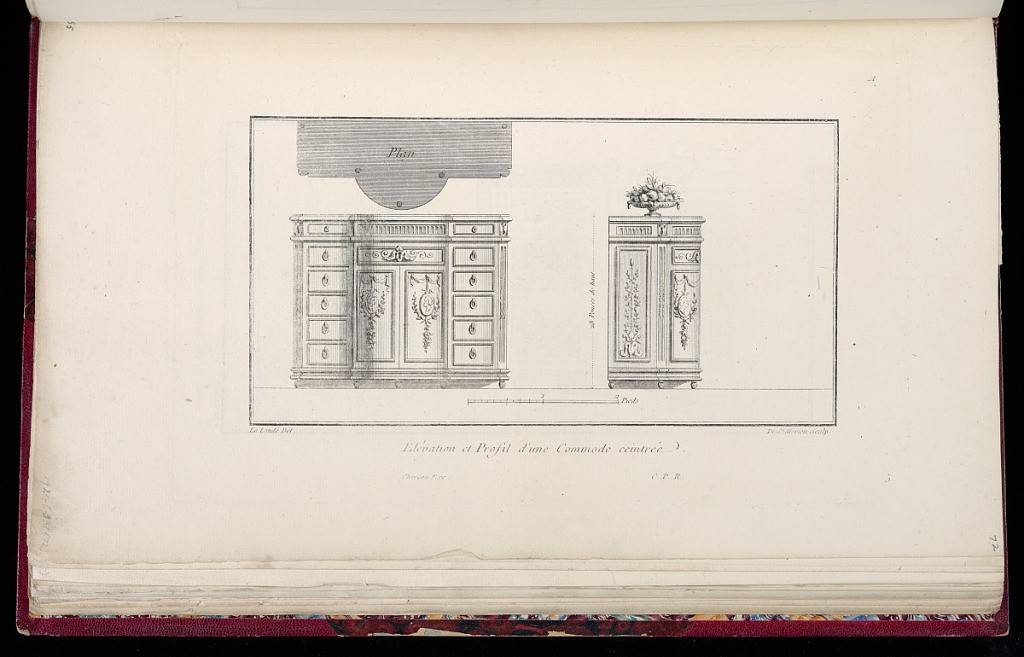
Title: Elévation et Profil d'un Commode ceintrée
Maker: Richard de Lalonde, French, active 1780–96
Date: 1775-1788
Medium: Etching on off-white laid paper
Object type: Print
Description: Elevation, profile, and plan of a design for a chest of drawers with six drawers on each side. The chest is decorated with ornament motifs including medallions with crossed branches, drapery, fluting, and acanthus leaves. The plate is signed and numbered.